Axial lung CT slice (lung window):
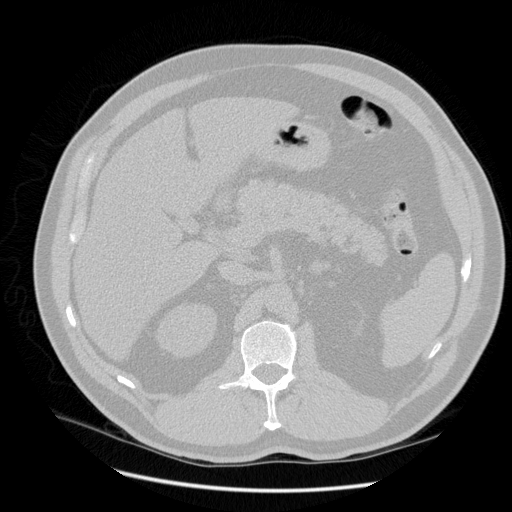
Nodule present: no